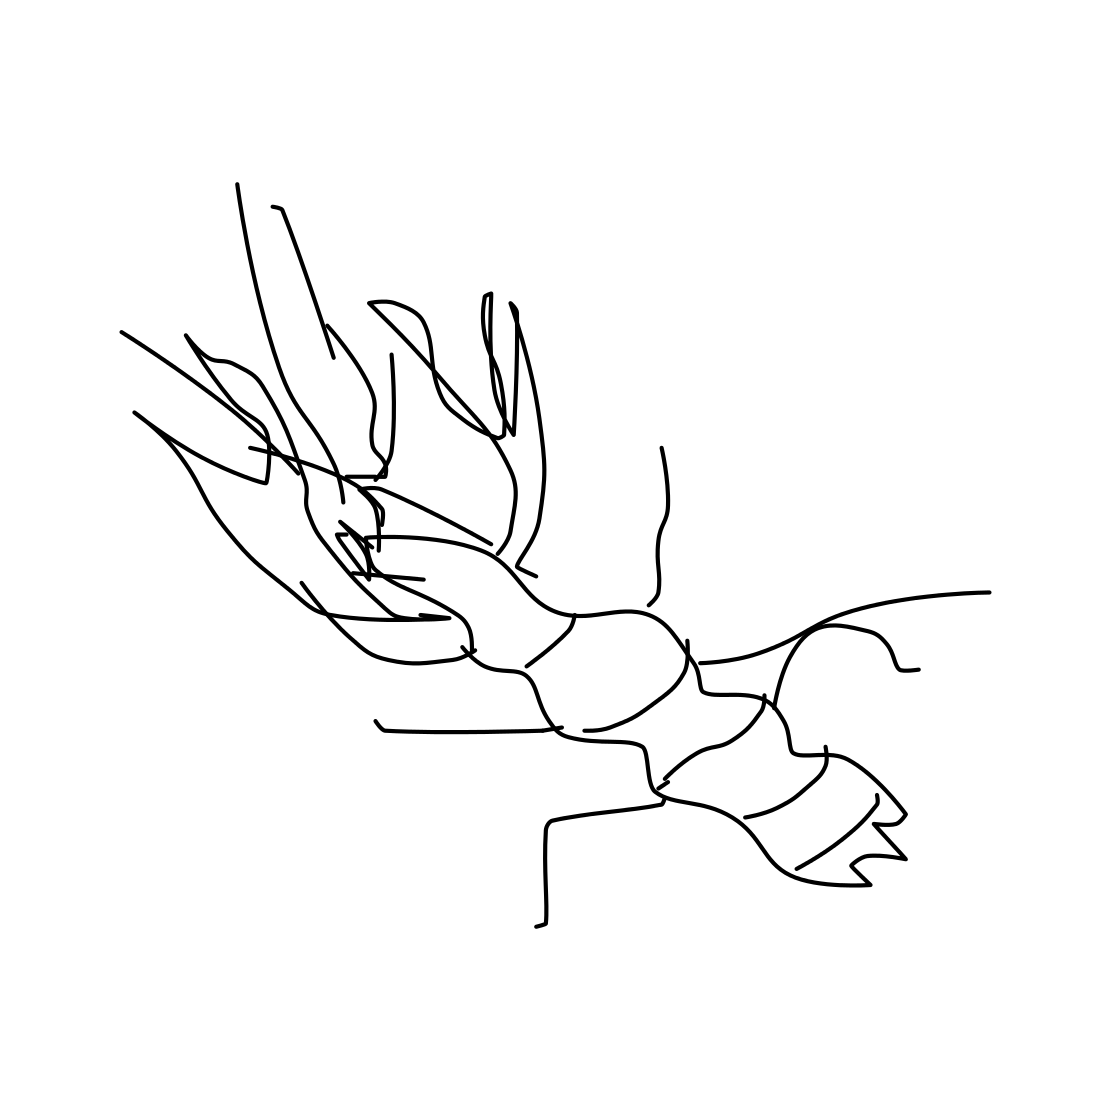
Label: lobster